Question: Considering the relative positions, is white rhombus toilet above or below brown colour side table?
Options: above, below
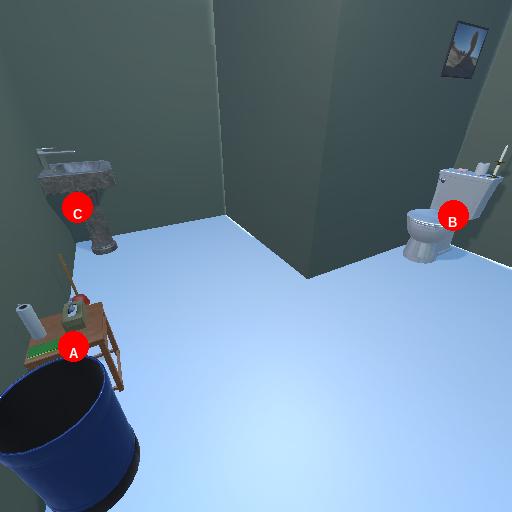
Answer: above